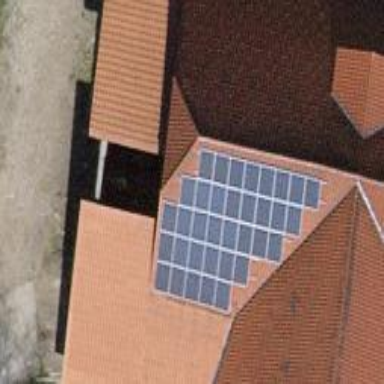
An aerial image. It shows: Solar photovoltaic panel generator.